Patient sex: M
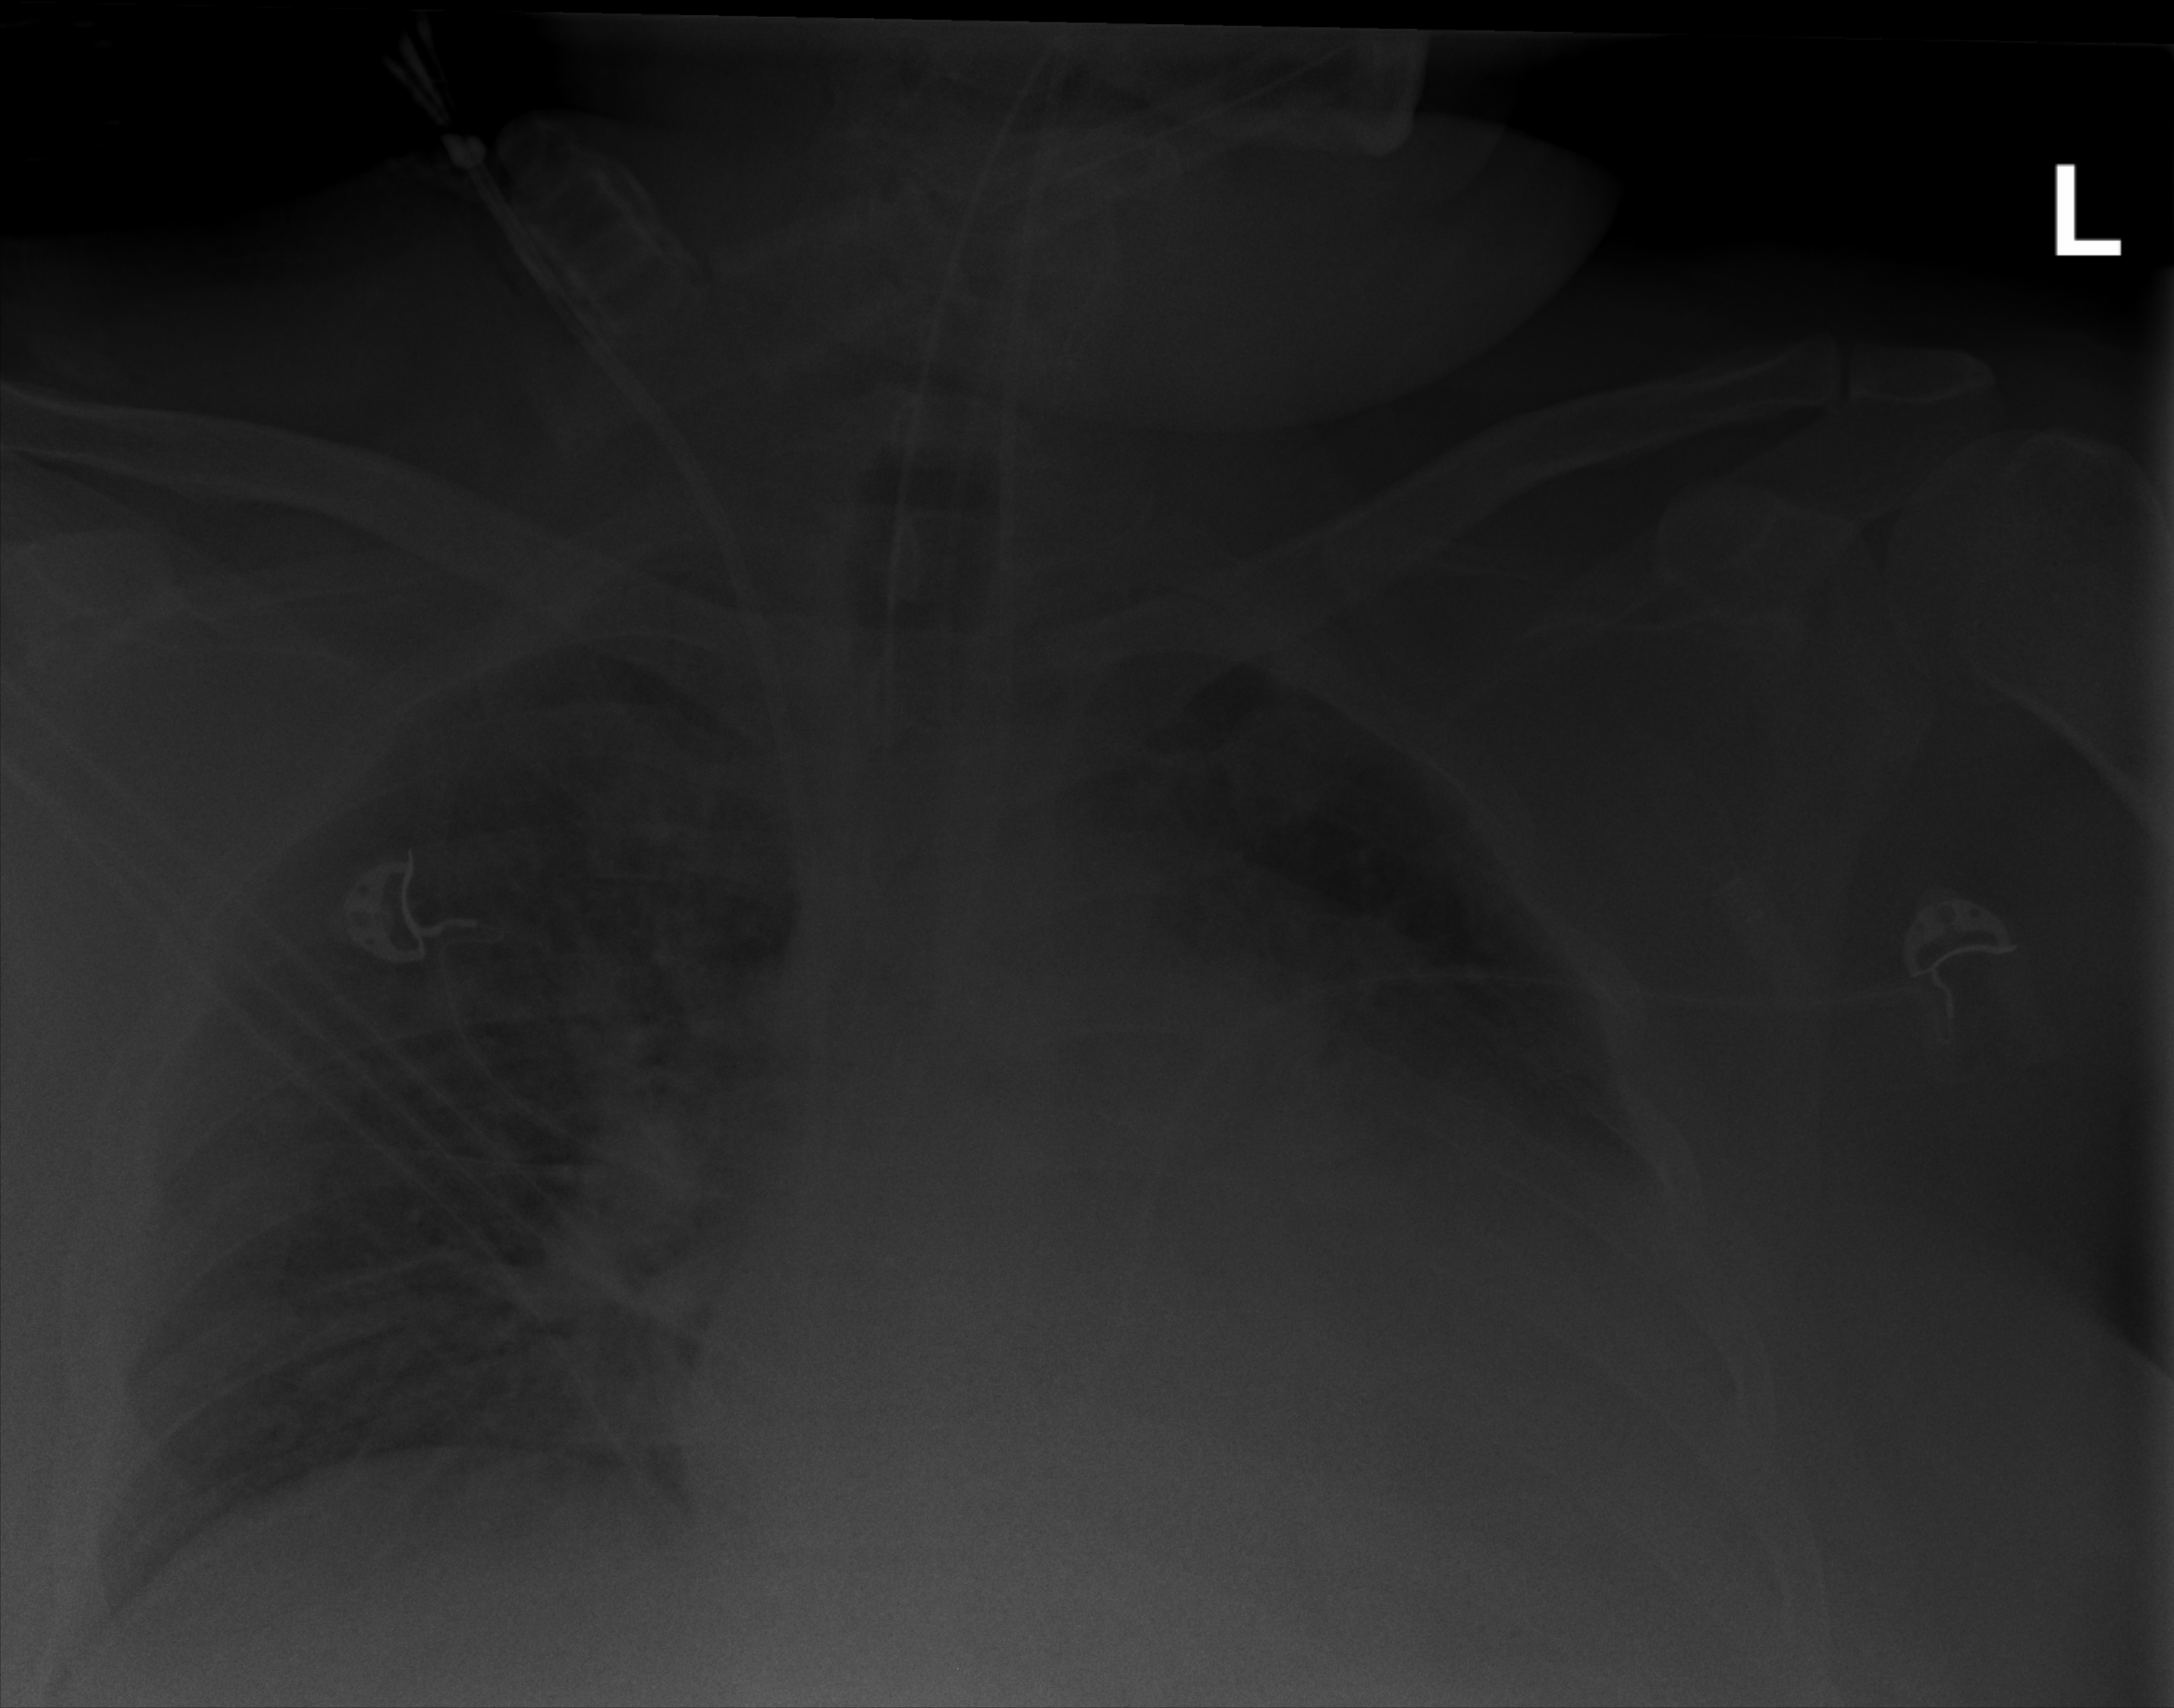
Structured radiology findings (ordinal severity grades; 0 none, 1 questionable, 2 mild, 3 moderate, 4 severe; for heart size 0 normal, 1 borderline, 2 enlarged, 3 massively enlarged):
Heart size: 3
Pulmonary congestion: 3
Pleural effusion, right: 1
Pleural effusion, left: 1
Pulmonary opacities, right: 0
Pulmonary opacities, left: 0
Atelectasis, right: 0
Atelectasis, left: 0